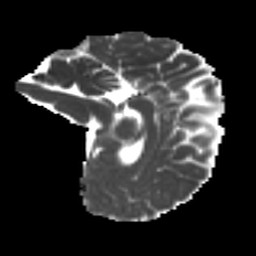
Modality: MD
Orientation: sagittal
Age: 29
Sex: female
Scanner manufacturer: ge
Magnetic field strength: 3 T
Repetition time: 7.8 s
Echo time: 0.0606 s